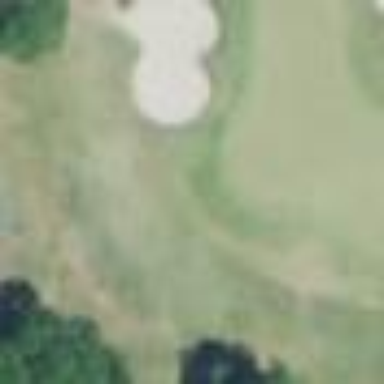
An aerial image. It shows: Rough area on grassy golf course.